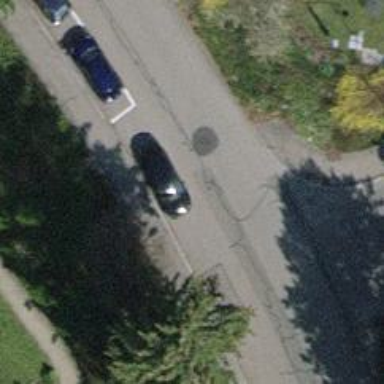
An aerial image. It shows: Asphalt footpath with unmarked crossing.